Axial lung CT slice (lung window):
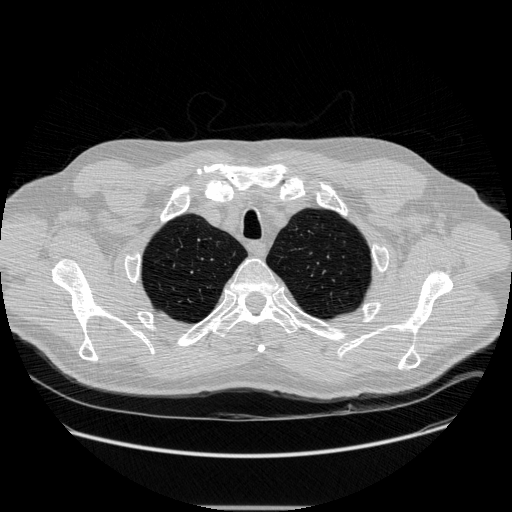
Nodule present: no